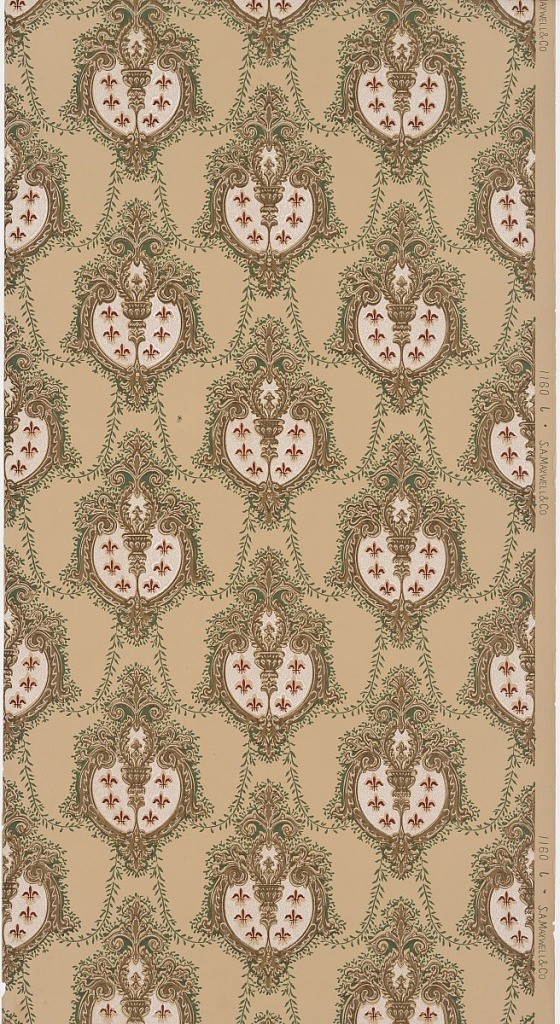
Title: Sidewall
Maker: Maxwell & Co., S.A., Chicago, Illinois, USA
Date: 1905–1915
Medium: Machine-printed paper, liquid mica
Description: Shield motif, each containing six fleur-de-lis. The shield motifs are joined by a foliate swag.Printed in red and shades of brown on tan ground.